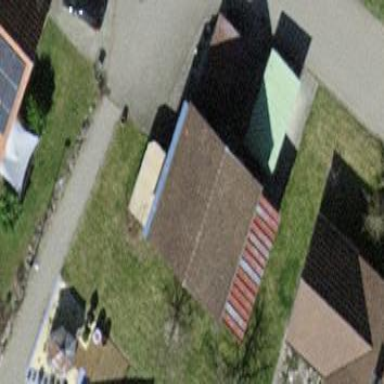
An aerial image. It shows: Shed.